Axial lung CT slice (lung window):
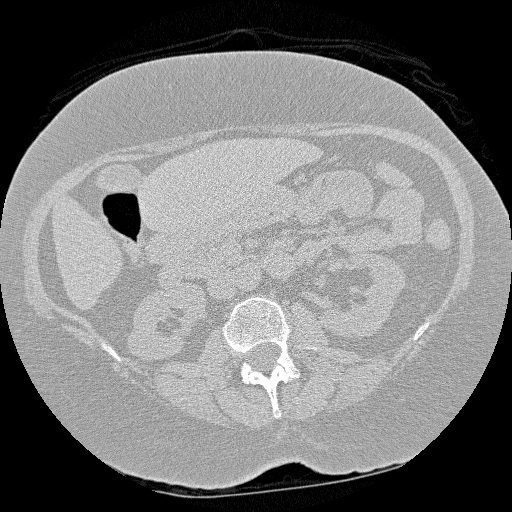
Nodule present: no